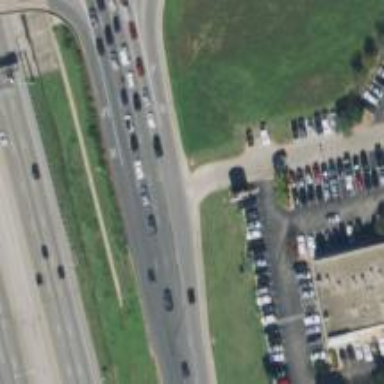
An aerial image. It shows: Secondary road with asphalt surface and frontage road.